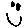
Label: smiley face